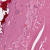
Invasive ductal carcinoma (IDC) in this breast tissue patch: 0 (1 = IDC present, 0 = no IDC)